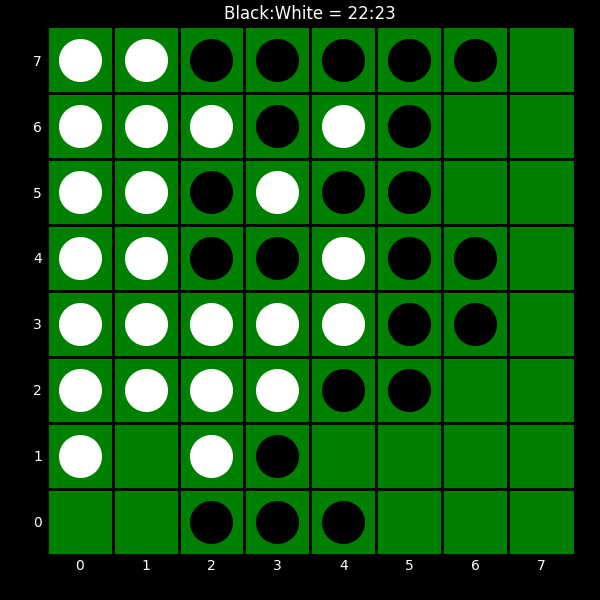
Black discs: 22
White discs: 23